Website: bh-photo
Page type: payment
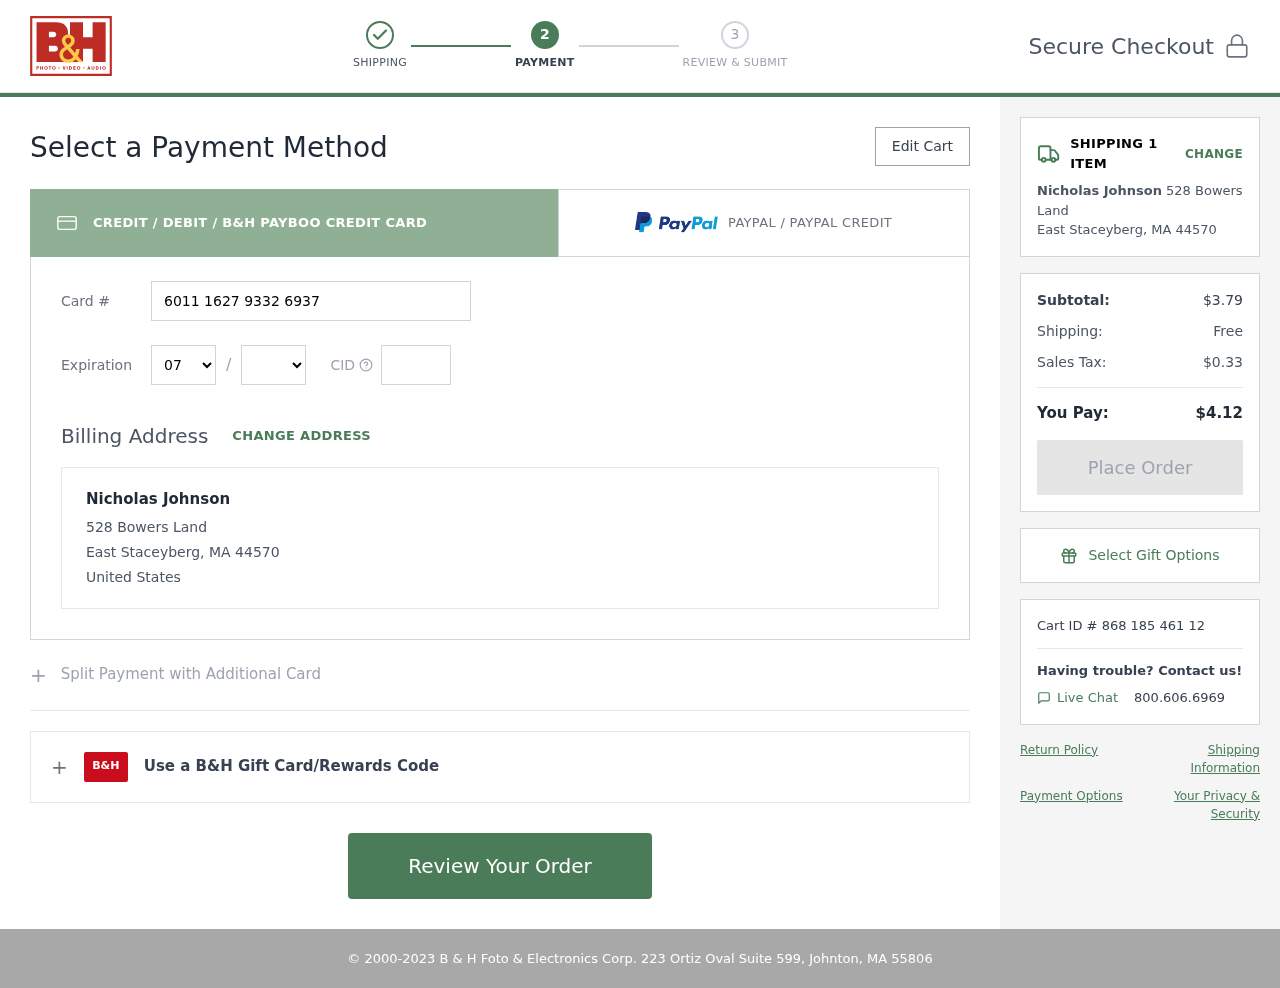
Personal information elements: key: PII_CARD_CVV
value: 501
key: PII_CARD_EXPIRY_MONTH
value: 07
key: PII_CARD_EXPIRY_YEAR
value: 29
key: PII_CARD_NUMBER
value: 6011 1627 9332 6937
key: PII_CITY_STATE_ZIP
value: East Staceyberg, MA 44570
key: PII_COUNTRY
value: United States
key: PII_FULLNAME
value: Nicholas Johnson
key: PII_STREET
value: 528 Bowers Land
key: PII_FULLNAME2
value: Nicholas Johnson
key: PII_CITY
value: East Staceyberg
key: PII_STATE_ABBR
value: MA
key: PII_POSTCODE
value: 44570
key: PII_POSTCODE_FULL
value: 44570
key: PII_CITY_STATE
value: East Staceyberg, MA
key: PII_POSTCODE_NUMERIC
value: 44570
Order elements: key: ORDER_NUM_ITEMS
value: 1
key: ORDER_SUBTOTAL
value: $3.79
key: ORDER_SHIPPING_COST
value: Free
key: ORDER_TAX
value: $0.33
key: ORDER_TOTAL
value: $4.12
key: ORDER_ID
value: Cart ID # 868 185 461 12